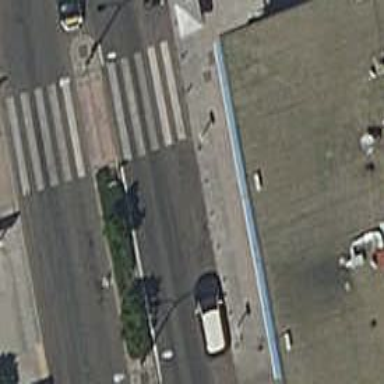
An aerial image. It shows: Taxi stand.